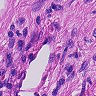
Metastatic tissue present: no